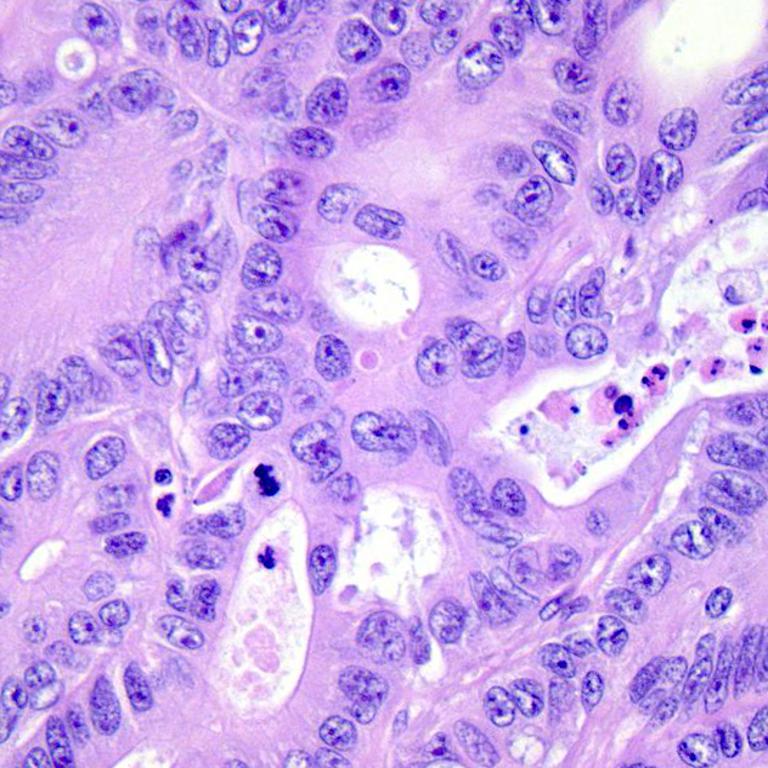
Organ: colon
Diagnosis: adenocarcinomas